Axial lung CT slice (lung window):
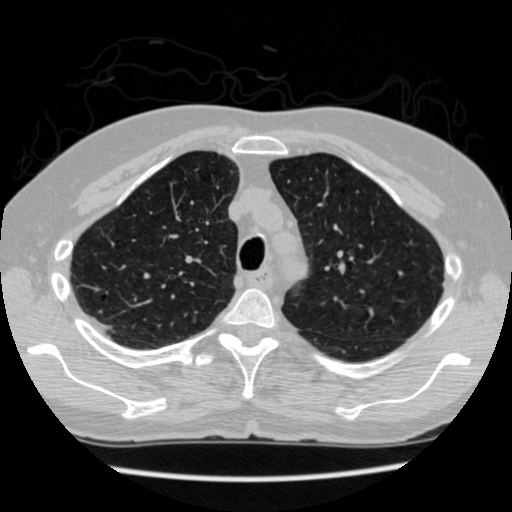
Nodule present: no